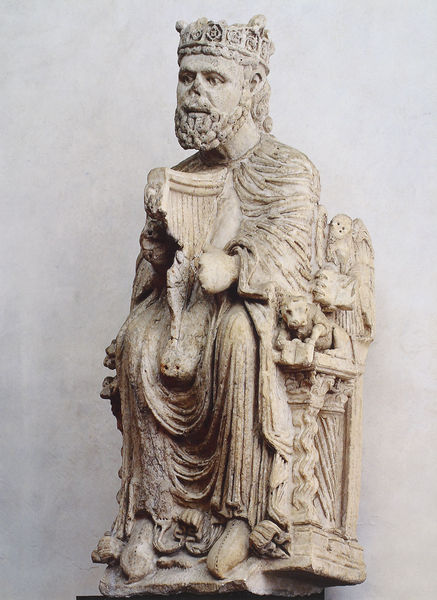
Titel: König David
Institution: Pisa, Museo dell’Opera del Duomo
Schlagwörter: sesdf